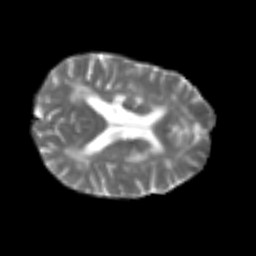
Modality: T2w
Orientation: axial
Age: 56
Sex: male
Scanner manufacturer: siemens
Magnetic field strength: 3 T
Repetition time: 4.987 s
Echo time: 0.0792 s